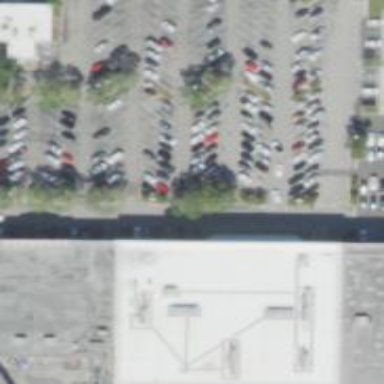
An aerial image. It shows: Mall building.